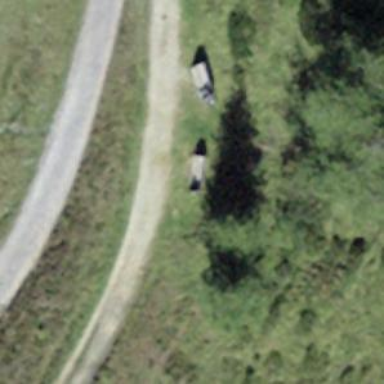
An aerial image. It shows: Bench for seating.